Aerial crown-view tile of a tropical tree (Barro Colorado Island, Panama), acquired 20241112:
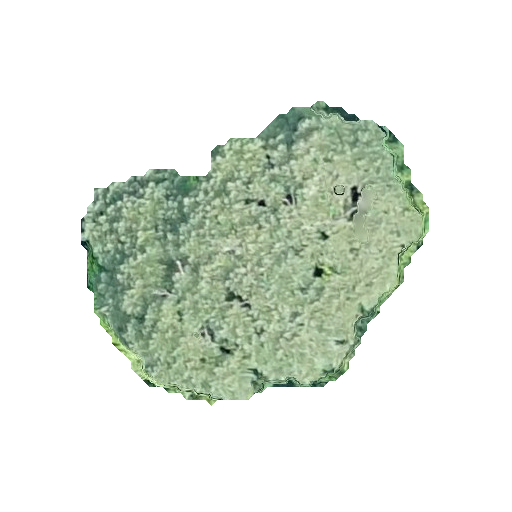
Species: Jacaranda copaia
GBIF accepted scientific name: Jacaranda copaia
Crown area: 111.763 m²